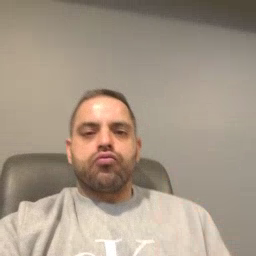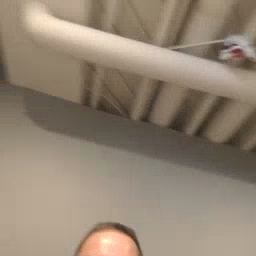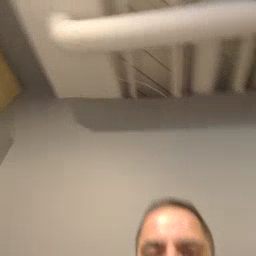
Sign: yesterday